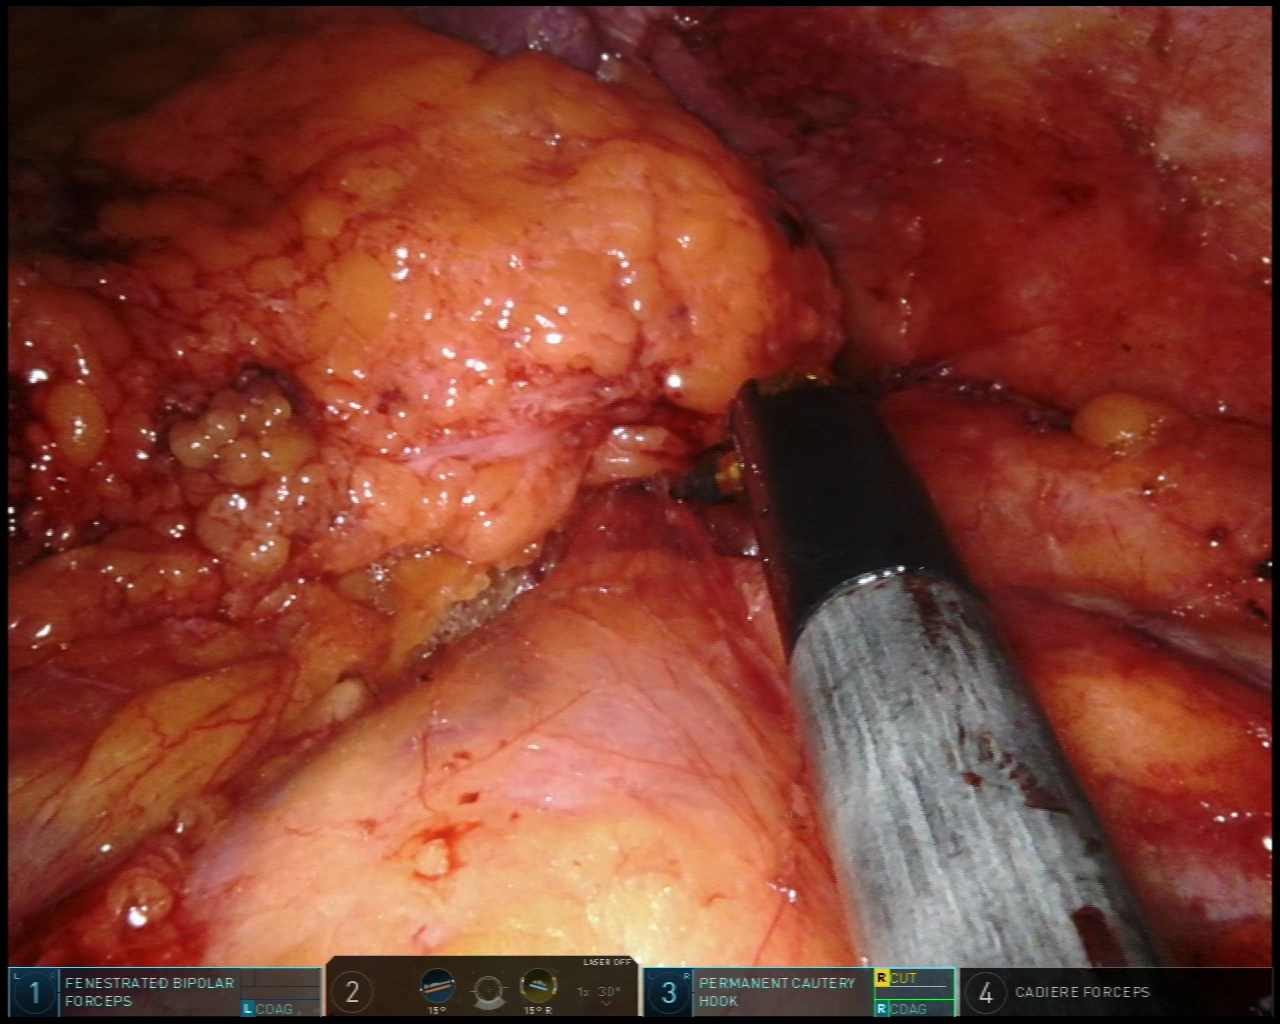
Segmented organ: spleen
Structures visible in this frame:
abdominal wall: yes
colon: yes
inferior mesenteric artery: no
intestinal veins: no
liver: no
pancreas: no
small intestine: no
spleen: yes
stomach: no
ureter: no
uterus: no
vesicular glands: no